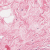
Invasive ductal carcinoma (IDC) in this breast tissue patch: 0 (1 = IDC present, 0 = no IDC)